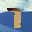
Label: 7